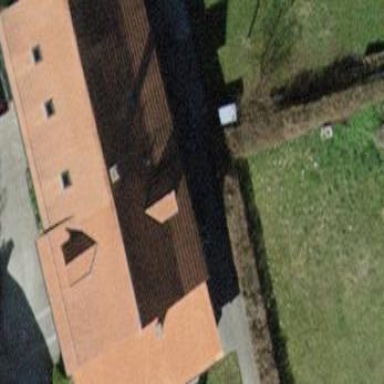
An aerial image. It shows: Semidetached house with gabled roof.